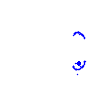
Particle: pion